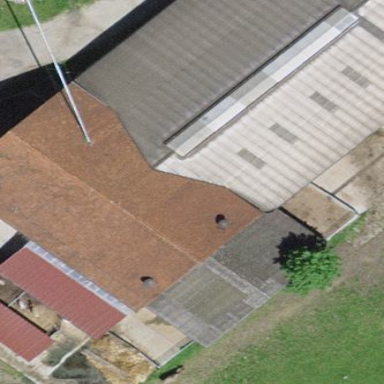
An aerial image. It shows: Farm building.